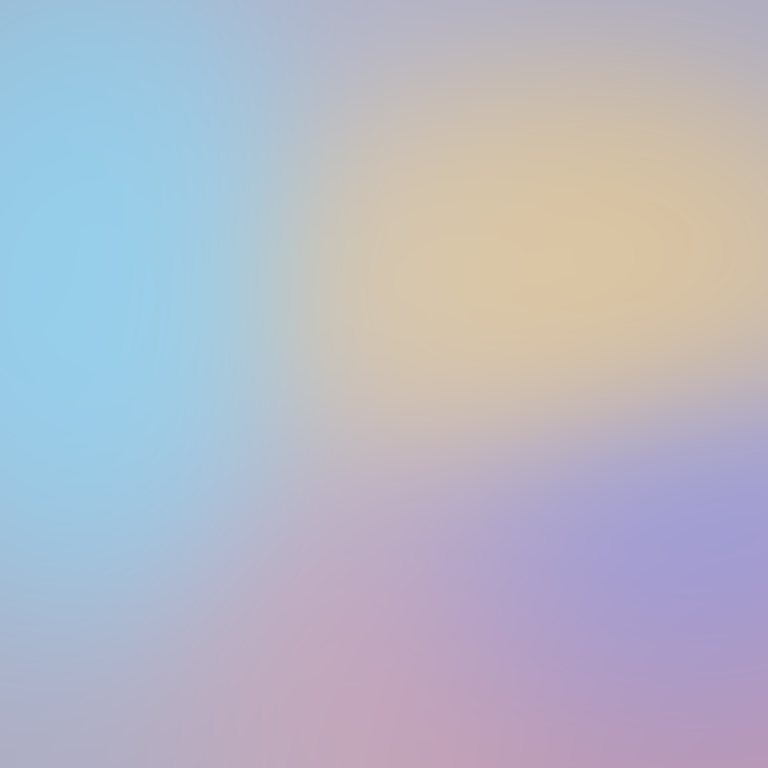
Abstract light effect, smooth blend from soft blue to gentle yellow, serene atmosphere, diffuse glow, no room, no furniture, no objects.